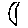
Label: moon